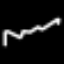
Label: squiggle